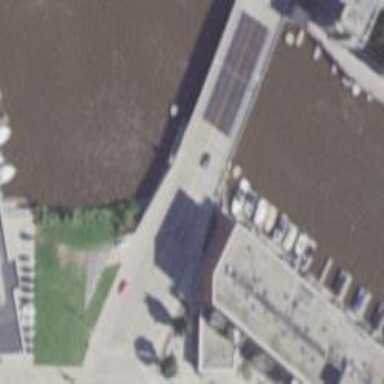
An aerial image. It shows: Movable bascule bridge.